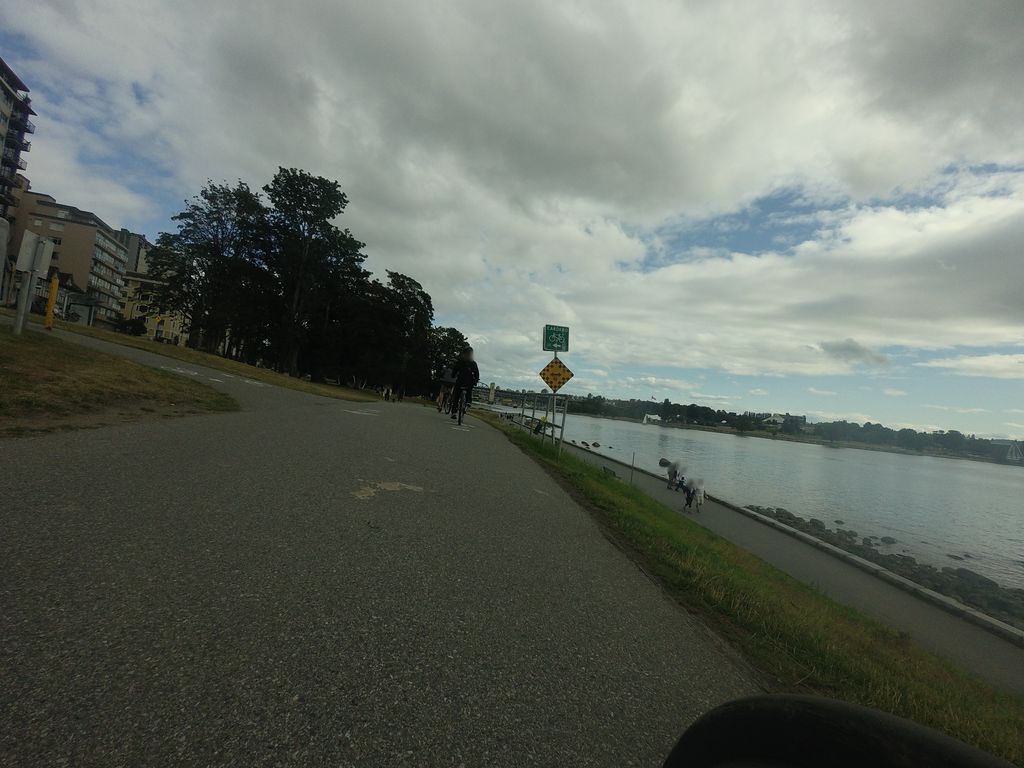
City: vancouver